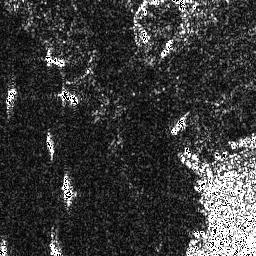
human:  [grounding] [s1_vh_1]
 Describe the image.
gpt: In the satellite image, there is  <ref>3 small ship </ref> <box>[[1, 33, 7, 41, 0], [22, 33, 31, 41, 0], [16, 50, 21, 62, 0]]</box> located at left,  <ref>1 medium ship </ref> <box>[[16, 17, 26, 26, 0]]</box> located at top left,  <ref>1 medium ship </ref> <box>[[23, 67, 29, 82, 0]]</box> located at bottom left,  <ref>1 medium ship </ref> <box>[[65, 43, 73, 52, 0]]</box> located at center.